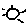
Label: sun